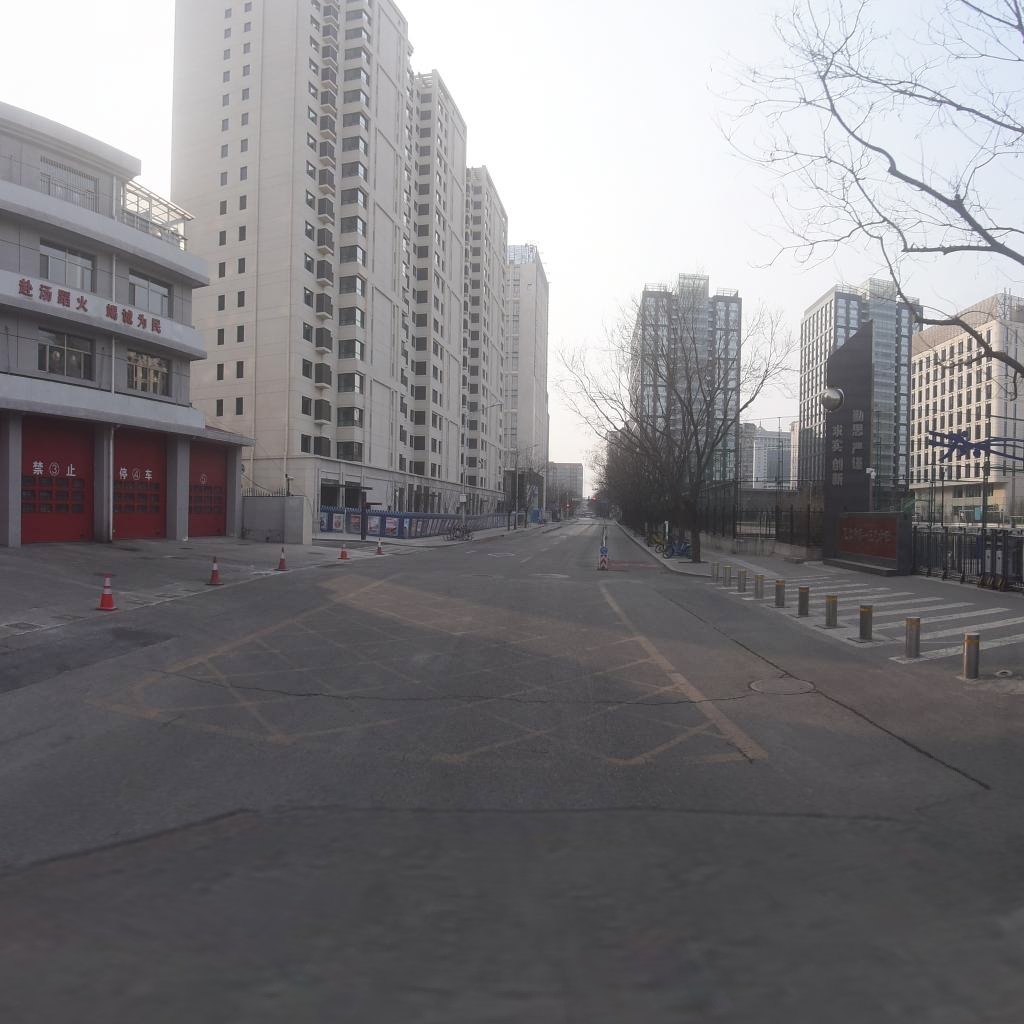
Region: Xicheng
Road damage annotations: transverse crack, longitudinal crack, manhole cover